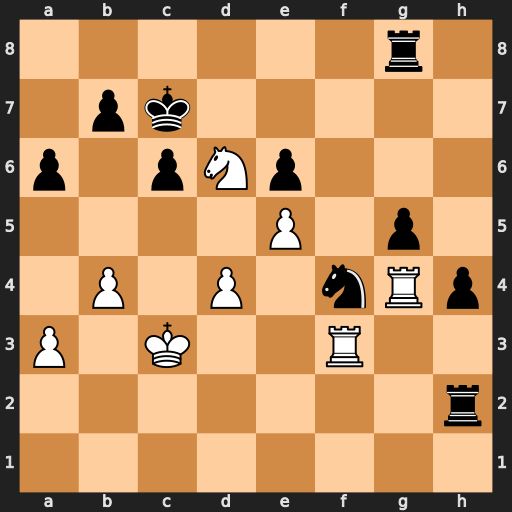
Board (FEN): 6r1/1pk5/p1pNp3/4P1p1/1P1P1nRp/P1K2R2/7r/8
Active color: w
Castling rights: -
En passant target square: -
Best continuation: Rfxf4 gxf4 Rxg8